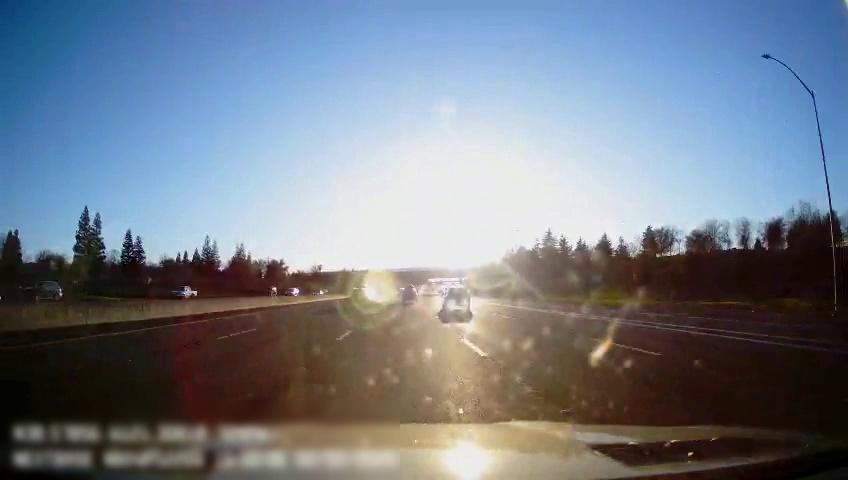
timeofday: Day
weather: Sunny
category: Drivable Space
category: Vehicles | SUV
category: Vehicles | Truck
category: Vehicles | SUV
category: Vehicles | SUV
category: Vehicles | SUV
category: Vehicles | Car
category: Vehicles | SUV
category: Lanes | Alternate Lane
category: Lanes | Alternate Lane
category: Lanes | Current Lane
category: Lanes | Current Lane
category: Lanes | Alternate Lane
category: Lanes | Alternate Lane
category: Lanes | Alternate Lane
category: Lanes | Alternate Lane